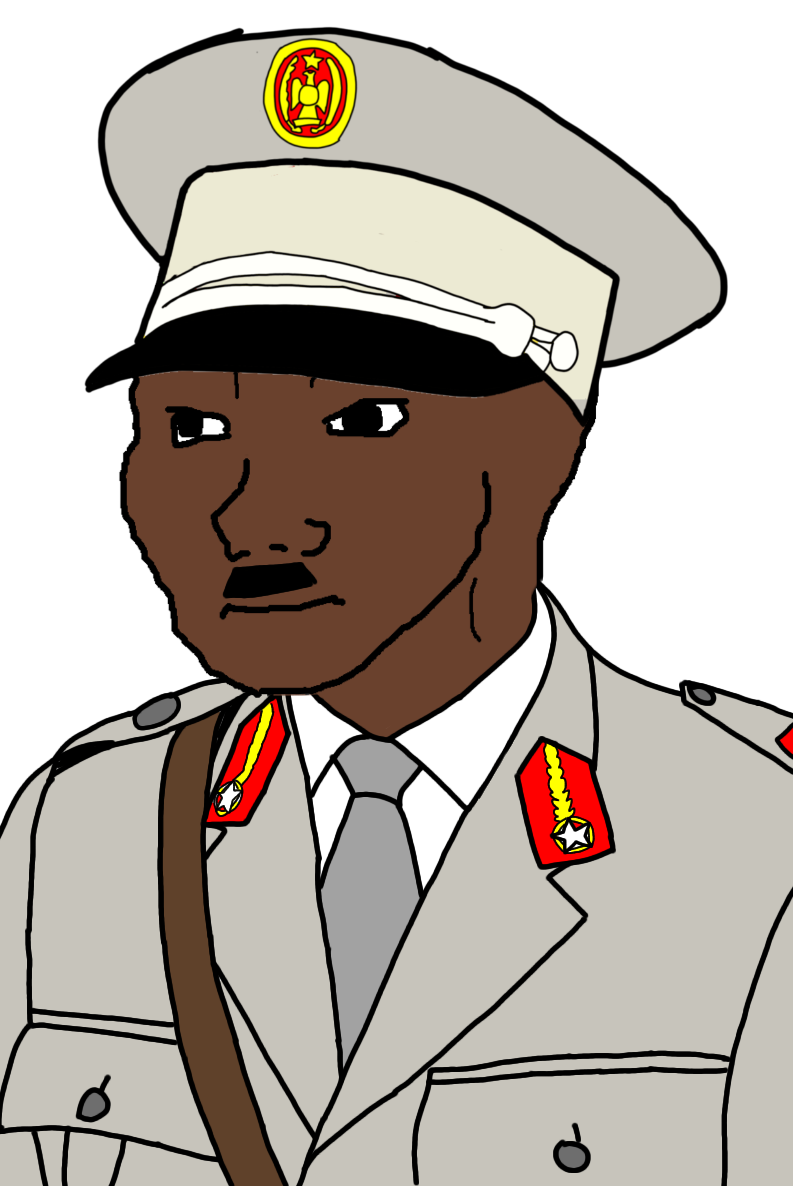
Label: 5_Blackjak